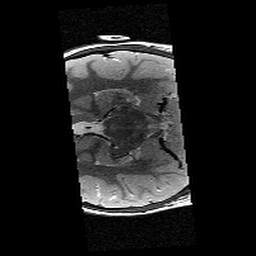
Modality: T2w
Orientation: axial
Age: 9
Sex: female
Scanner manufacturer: siemens
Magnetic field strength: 3 T
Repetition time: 9.23 s
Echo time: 0.067 s